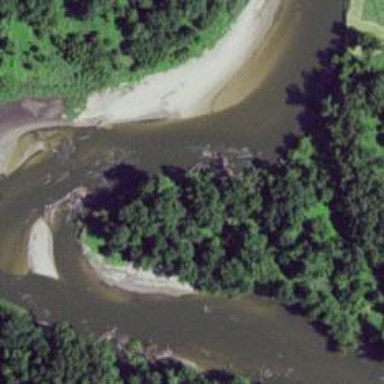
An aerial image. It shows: Beautiful river scene.